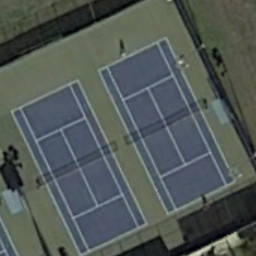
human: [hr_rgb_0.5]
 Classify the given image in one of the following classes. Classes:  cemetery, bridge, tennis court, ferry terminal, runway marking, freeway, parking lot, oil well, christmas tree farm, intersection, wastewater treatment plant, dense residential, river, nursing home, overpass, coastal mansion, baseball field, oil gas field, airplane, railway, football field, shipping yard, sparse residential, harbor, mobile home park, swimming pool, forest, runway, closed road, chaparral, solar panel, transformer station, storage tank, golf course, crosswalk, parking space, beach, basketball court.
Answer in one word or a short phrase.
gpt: tennis court